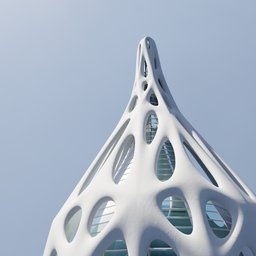
Label: architecture